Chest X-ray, AP view. Patient: 31 years old, sex M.
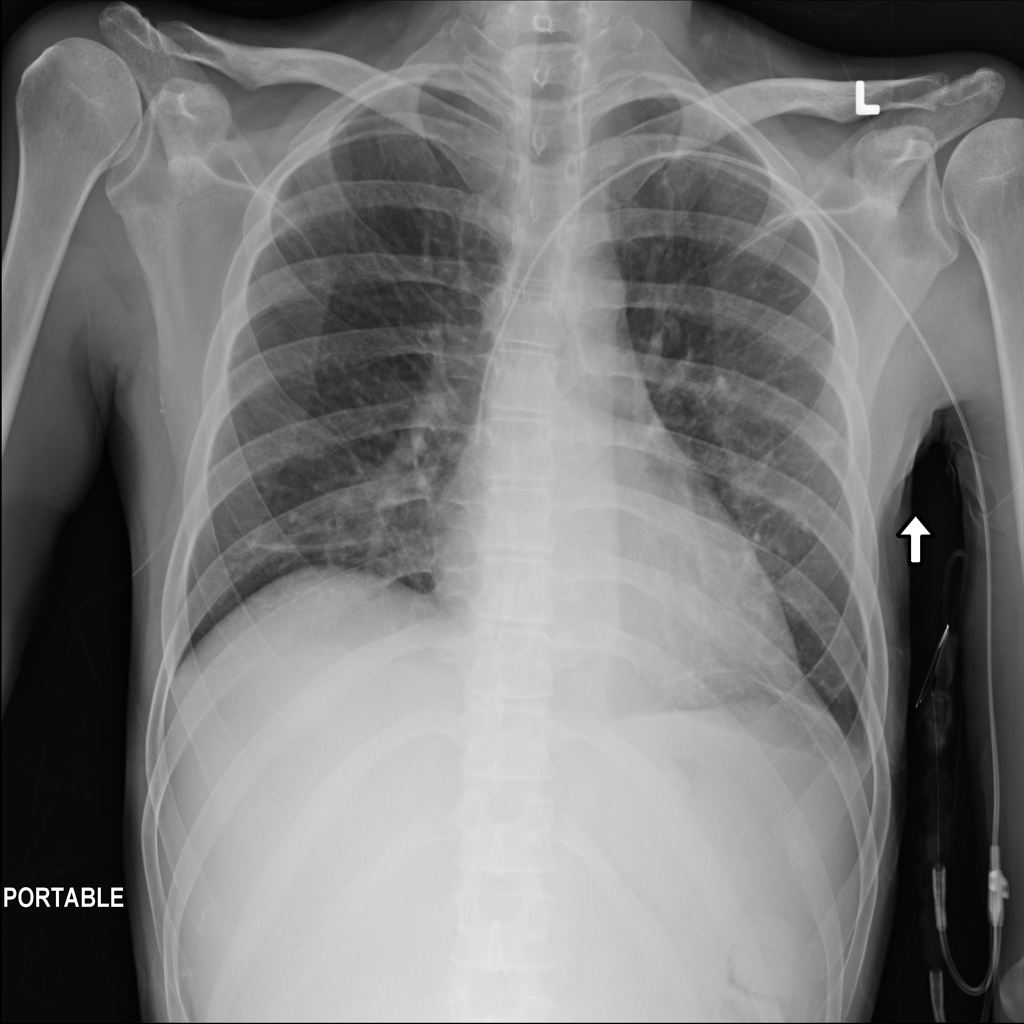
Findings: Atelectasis